Question: I "kickstarted" an extension with the extbase extension builder that contains some 1:1 and 1:n relations. It automatically set the field types to 'inline' and displayed a nice IRRE UI in the backend.
But by default, there is no way to select an existing record, just create new ones.

I found various explanations on how to achieve this with 'foreign_selector', but all of them very sketchy. The feature itself should be working, see <URL>
Can someone walk me through this or point to a working example in the TER? I could create a step-by-step tutorial from the example, once I get it to work.
PS The field's TCA config as generated by 'extension_builder':
'''
'myfield' => array(
'exclude' => 1,
'label' => 'LLL:EXT:myextension/Resources/Private/Language/locallang_db.xlf:tx_myextension_domain_model_myitem.myfield',
'config' => array(
'type' => 'inline',
'foreign_table' => 'tx_myextension_domain_model_myfield',
'foreign_field' => 'myitem',
'maxitems' => 9999,
'appearance' => array(
'collapseAll' => 0,
'levelLinksPosition' => 'top',
'showSynchronizationLink' => 1,
'showPossibleLocalizationRecords' => 1,
'showAllLocalizationLink' => 1
),
),
),
'''
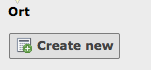
Answer: The main problem is that IRRE relations of type 1:n work like this: A child record holds the uid of its parent. So your table tx_myext_domain_model_city holds the UID of your (imaginary) tx_myext_domain_model_address.
Therefore with the default configuration you will not be able to select a city multiple times as it can only have exactly one parent.
So you will need to use a relation table for this field. This table needs to contain a uid field for both the address (uid_address) and the city (uid_city):
'''
CREATE TABLE tx_irreforeignselectordemo_address_city_mm (
uid int(11) NOT NULL auto_increment,
pid int(11) DEFAULT '0' NOT NULL,
uid_address int(11) unsigned DEFAULT '0' NOT NULL,
uid_city int(11) unsigned DEFAULT '0' NOT NULL,
sorting int(11) unsigned DEFAULT '0' NOT NULL,
PRIMARY KEY (uid),
KEY parent (pid)
);
'''
And it needs to have a TCA configuration for these fields (while the table itself can be hidden):
'''
return array(
'ctrl' => array(
'title' => 'Relation table',
'hideTable' => TRUE,
'sortby' => 'sorting',
),
'columns' => array(
'uid_address' => Array(
'label' => 'Address',
'config' => Array(
'type' => 'select',
'foreign_table' => 'tx_irreforeignselectordemo_domain_model_address',
'size' => 1,
'minitems' => 0,
'maxitems' => 1,
),
),
'uid_city' => Array(
'label' => 'City',
'config' => Array(
'type' => 'select',
'foreign_table' => 'tx_irreforeignselectordemo_domain_model_city',
'foreign_table_where' => ' AND sys_language_uid IN (0,-1)',
'size' => 1,
'minitems' => 0,
'maxitems' => 1,
),
),
),
'types' => array(
'0' => array('showitem' => 'uid_address,uid_city')
),
'palettes' => array()
);
'''
You can then configure the TCA of your address to make it an IRRE field:
'''
'type' => 'inline',
'foreign_table' => 'tx_yourext_address_city_mm',
'foreign_field' => 'uid_address',
'foreign_label' => 'uid_city',
'foreign_selector' => 'uid_city',
'foreign_unique' => 'uid_city',
'foreign_sortby' => 'sorting',
'''
Note that 'foreign_unique' tells TYPO3 that a city can only selected once.
And you need to define the relation from the other side (from your city TCA):
'''
'addresses' => array(
'exclude' => 1,
'label' => 'Addresses',
'config' => array(
'type' => 'inline',
'foreign_table' => 'tx_irreforeignselectordemo_address_city_mm',
'foreign_field' => 'uid_city',
'foreign_label' => 'uid_address',
),
),
'''
Once your configuration is complete, you will be able to use this in the Backend.
Since this is a non-standard MM relation, Extbase will not be able to deal with it by default. But we can compare this to the sys_file_reference table that was introduced in TYPO3 6. So we build an Extbase model for the CityRelation with the properties "address" and "city" and map this model to our mm table:
'''
config.tx_extbase.persistence.classes {
Visol\Irreforeignselectordemo\Domain\Model\CityRelation {
mapping {
tableName = tx_irreforeignselectordemo_address_city_mm
columns {
uid_address.mapOnProperty = address
uid_city.mapOnProperty = city
}
}
}
}
'''
Now in our address model, we define the city (or cities - of you allow more than one choice) as ObjectStorage of type CityRelation:
'''
/**
* Cities
*
* @var \TYPO3\CMS\Extbase\Persistence\ObjectStorage<\Visol\Irreforeignselectordemo\Domain\Model\CityRelation>
*/
protected $cities = NULL;
'''
We now have a property "cities" that contains the references to all selected cities. You can iterate through them and use them:
'''
<f:for each="{address.cities}" as="cityRelation">
<li>{cityRelation.city.name}</li>
</f:for>
'''
Since I couldn't find an all-in-one demo for this and was interested in the topic, I created a demo extension that does what I just described - based on the Core and two extensions that deal with the topic: <URL>
The solution is an m:n approach anyway (because 1:n wouldn't work for the reasons stated above) so I decided to use "cities" instead of "city". While this might not make sense for selecting a city (as suggested by your post), it might make sense for other opportunities. Feel free to replace "cities" by "city" and set maxItems in the inline configuration to one - then you have kind of an 1:n.